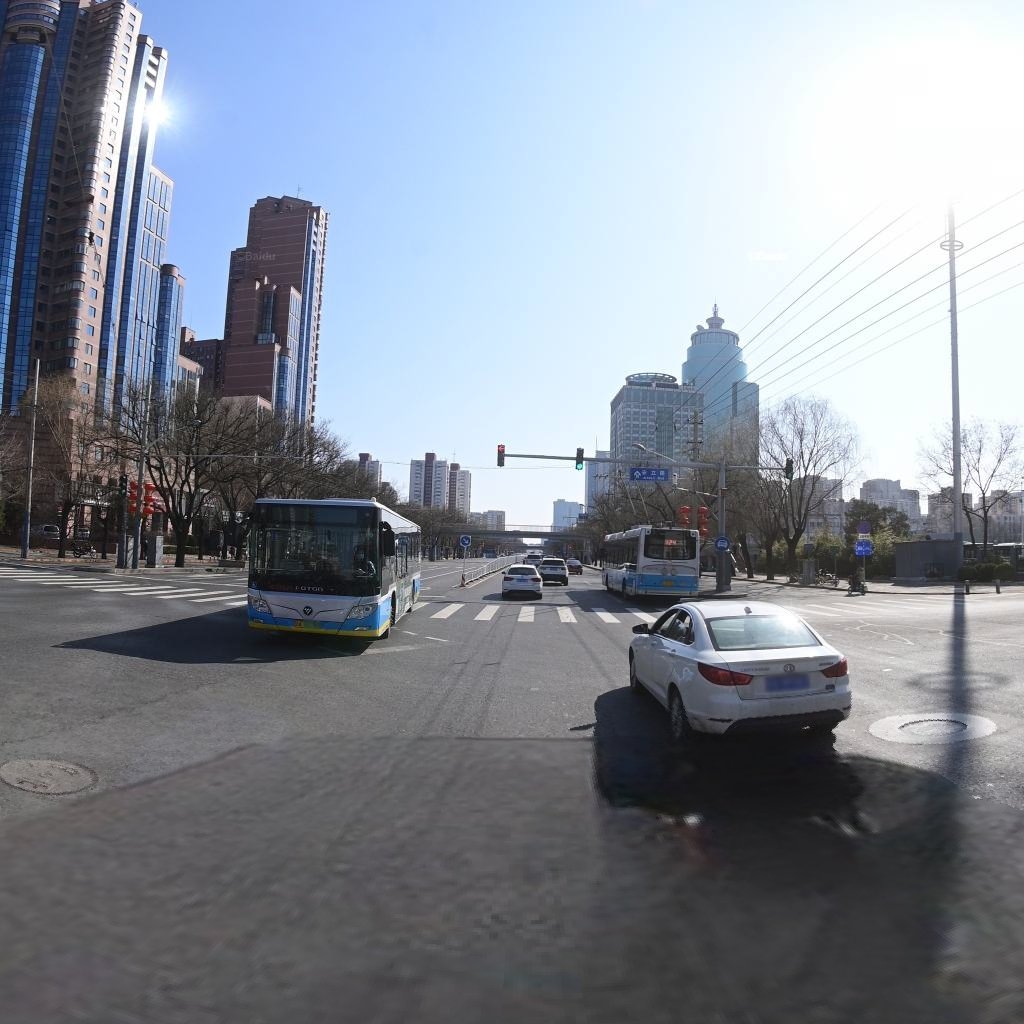
Region: Chaoyang
Road damage annotations: longitudinal crack, manhole cover, manhole cover, longitudinal patch, longitudinal patch